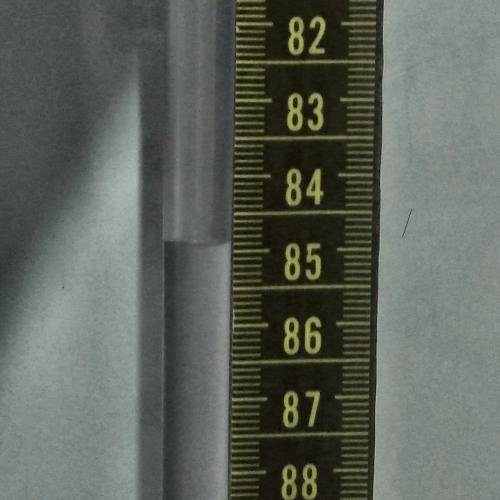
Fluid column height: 84.9 cm